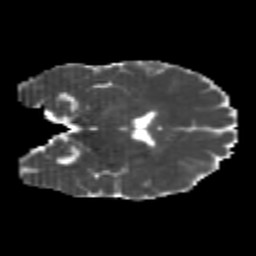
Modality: MD
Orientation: coronal
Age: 22
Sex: male
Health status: healthy
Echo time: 0.074 s